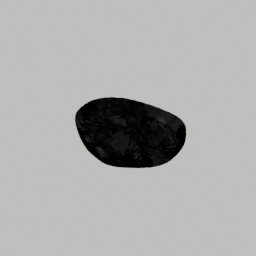
Label: architecture